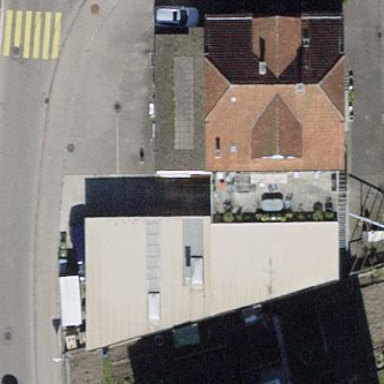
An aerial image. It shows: Building with tiled roof.